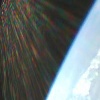
Label: sunburn